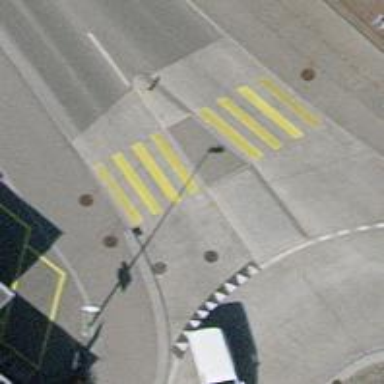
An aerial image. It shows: Kerb serving as barrier.